Field crop: tomato
Growth stage: 2
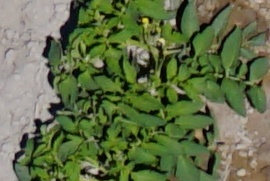
Species: tomato